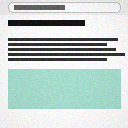
Screen state: on